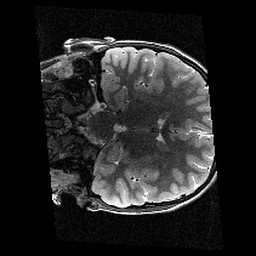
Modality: T2w
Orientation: coronal
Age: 9
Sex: male
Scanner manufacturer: siemens
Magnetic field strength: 3 T
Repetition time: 9.23 s
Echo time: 0.067 s